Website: ulta-beauty
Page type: billing-address
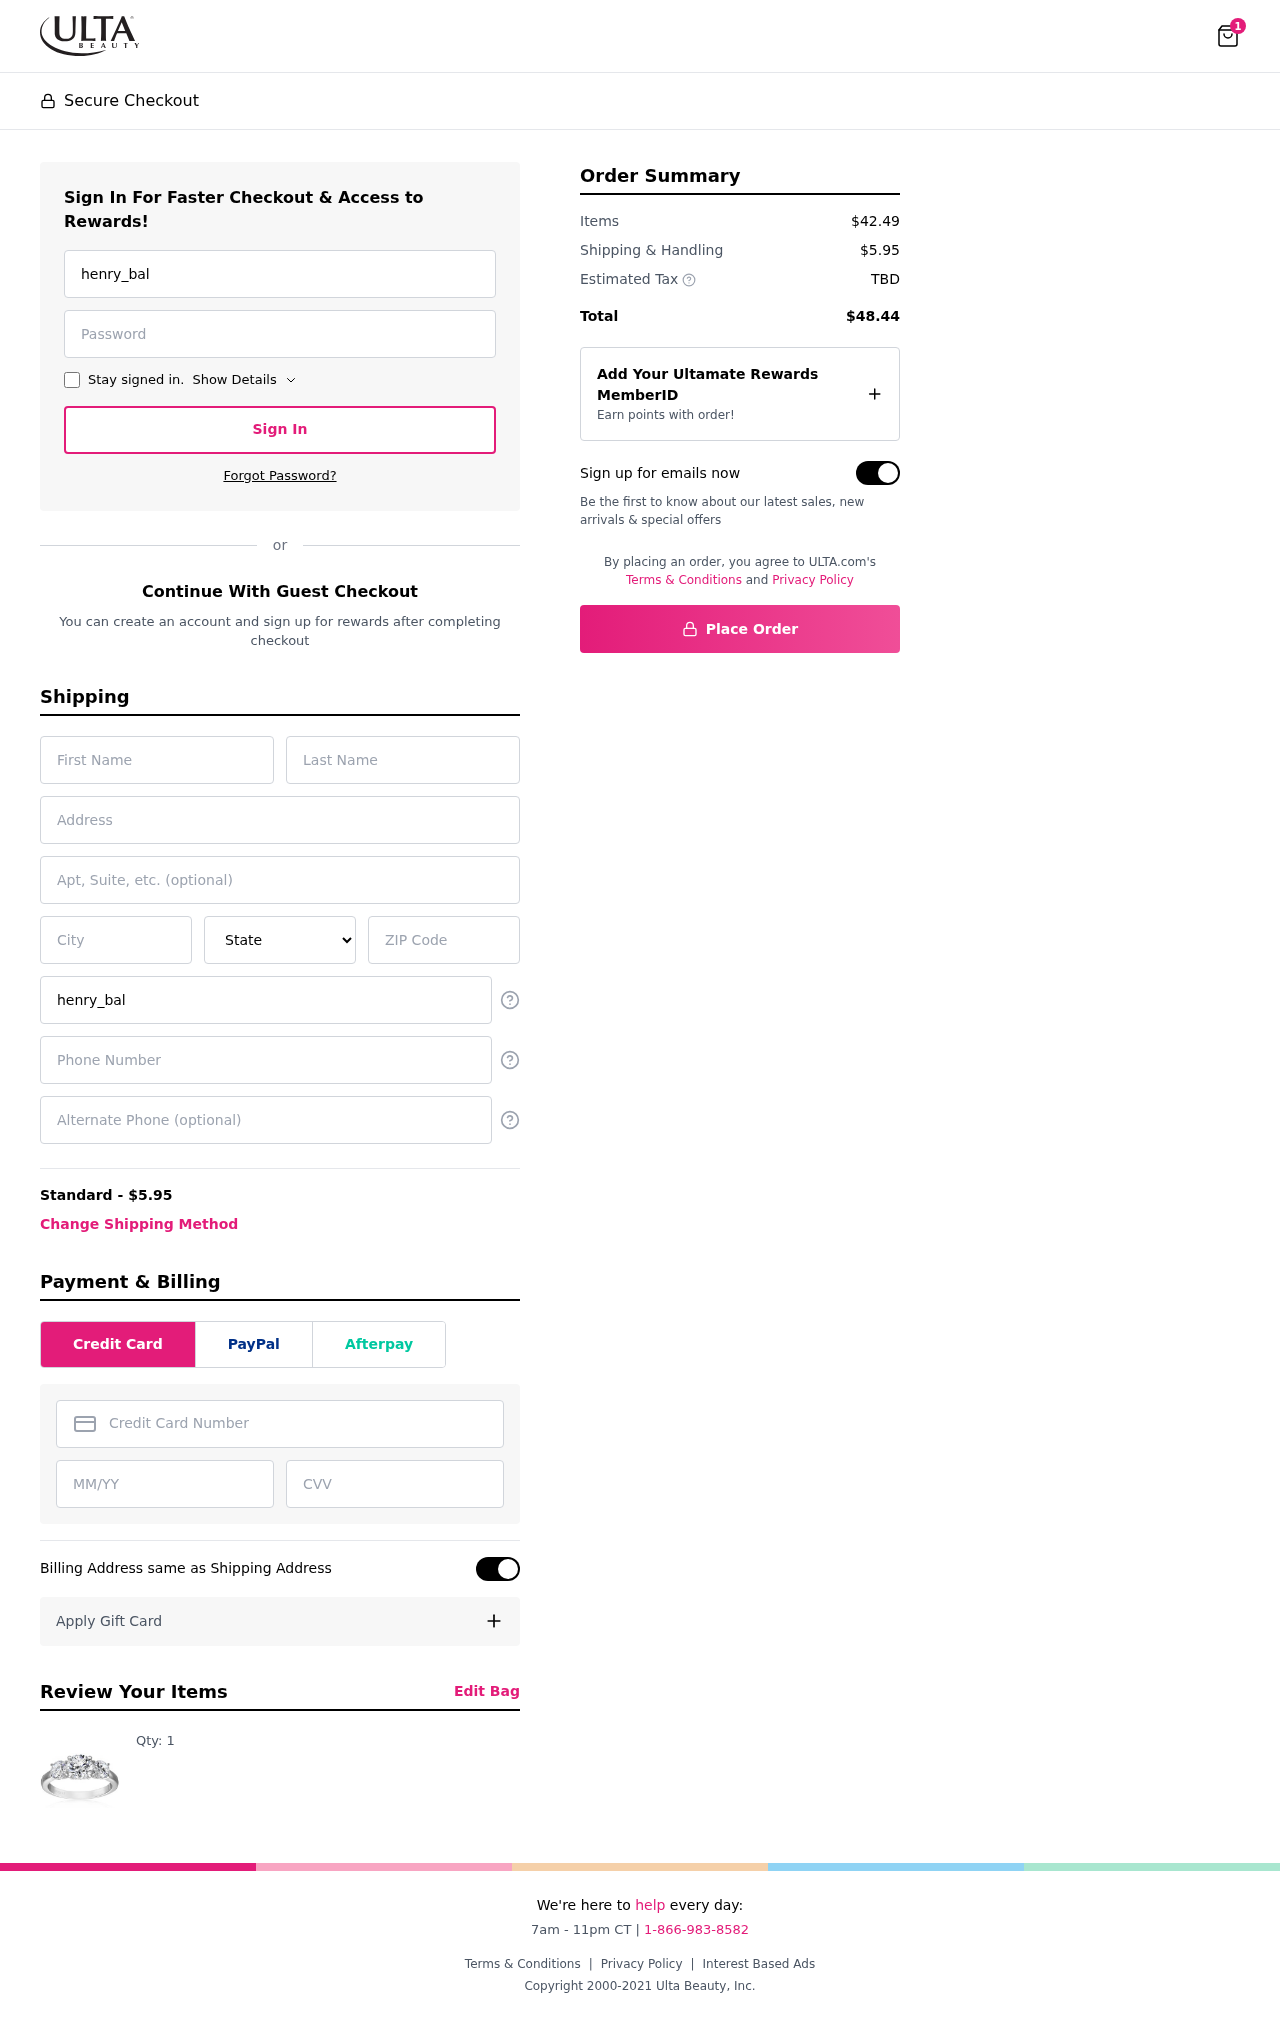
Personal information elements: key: PII_STATE
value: Kentucky
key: PII_EMAIL
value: henry_ball@hotmail.com
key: PII_FIRSTNAME
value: Henry
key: PII_LASTNAME
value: Ball
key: PII_STREET
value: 65927 Bowen Canyon Suite 124
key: PII_CITY
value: West Jamie
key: PII_POSTCODE
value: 65135
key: PII_PHONE
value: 3026926448
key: PII_CARD_NUMBER
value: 2542 8214 1443 5776
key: PII_CARD_EXPIRY
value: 02/27
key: PII_CARD_CVV
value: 408
Product elements: key: PRODUCT1_QUANTITY
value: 1
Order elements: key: ORDER_NUM_ITEMS
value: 1
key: ORDER_SHIPPING_COST
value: $5.95
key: ORDER_SUBTOTAL
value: $42.49
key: ORDER_TOTAL
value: $48.44